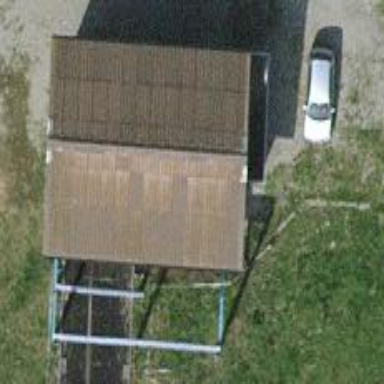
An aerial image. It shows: Building with gabled roof used for shooting sports.